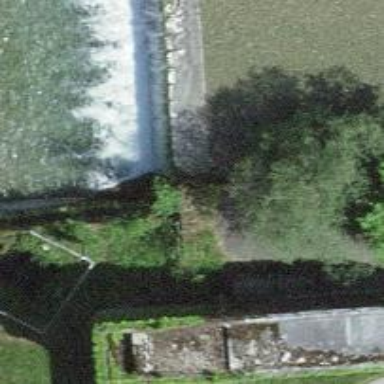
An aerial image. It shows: Weir in waterway.